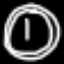
Label: clock